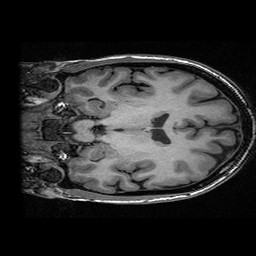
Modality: T1w
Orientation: coronal
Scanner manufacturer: ge
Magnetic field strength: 3 T
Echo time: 0.00318 s